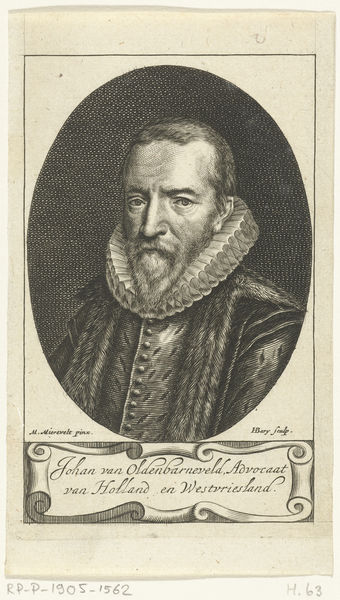
Titel: Portret van Johan van Oldenbarnevelt
Künstler: Hendrik Bary
Standort: Amsterdam
Institution: Rijksmuseum
Schlagwörter: barbe, bouton, homme, portrait, noir, gravure, dessin, fraise, noir et blanc, ovale, holland, johan, oldenbarneveld, advocaat